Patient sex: F
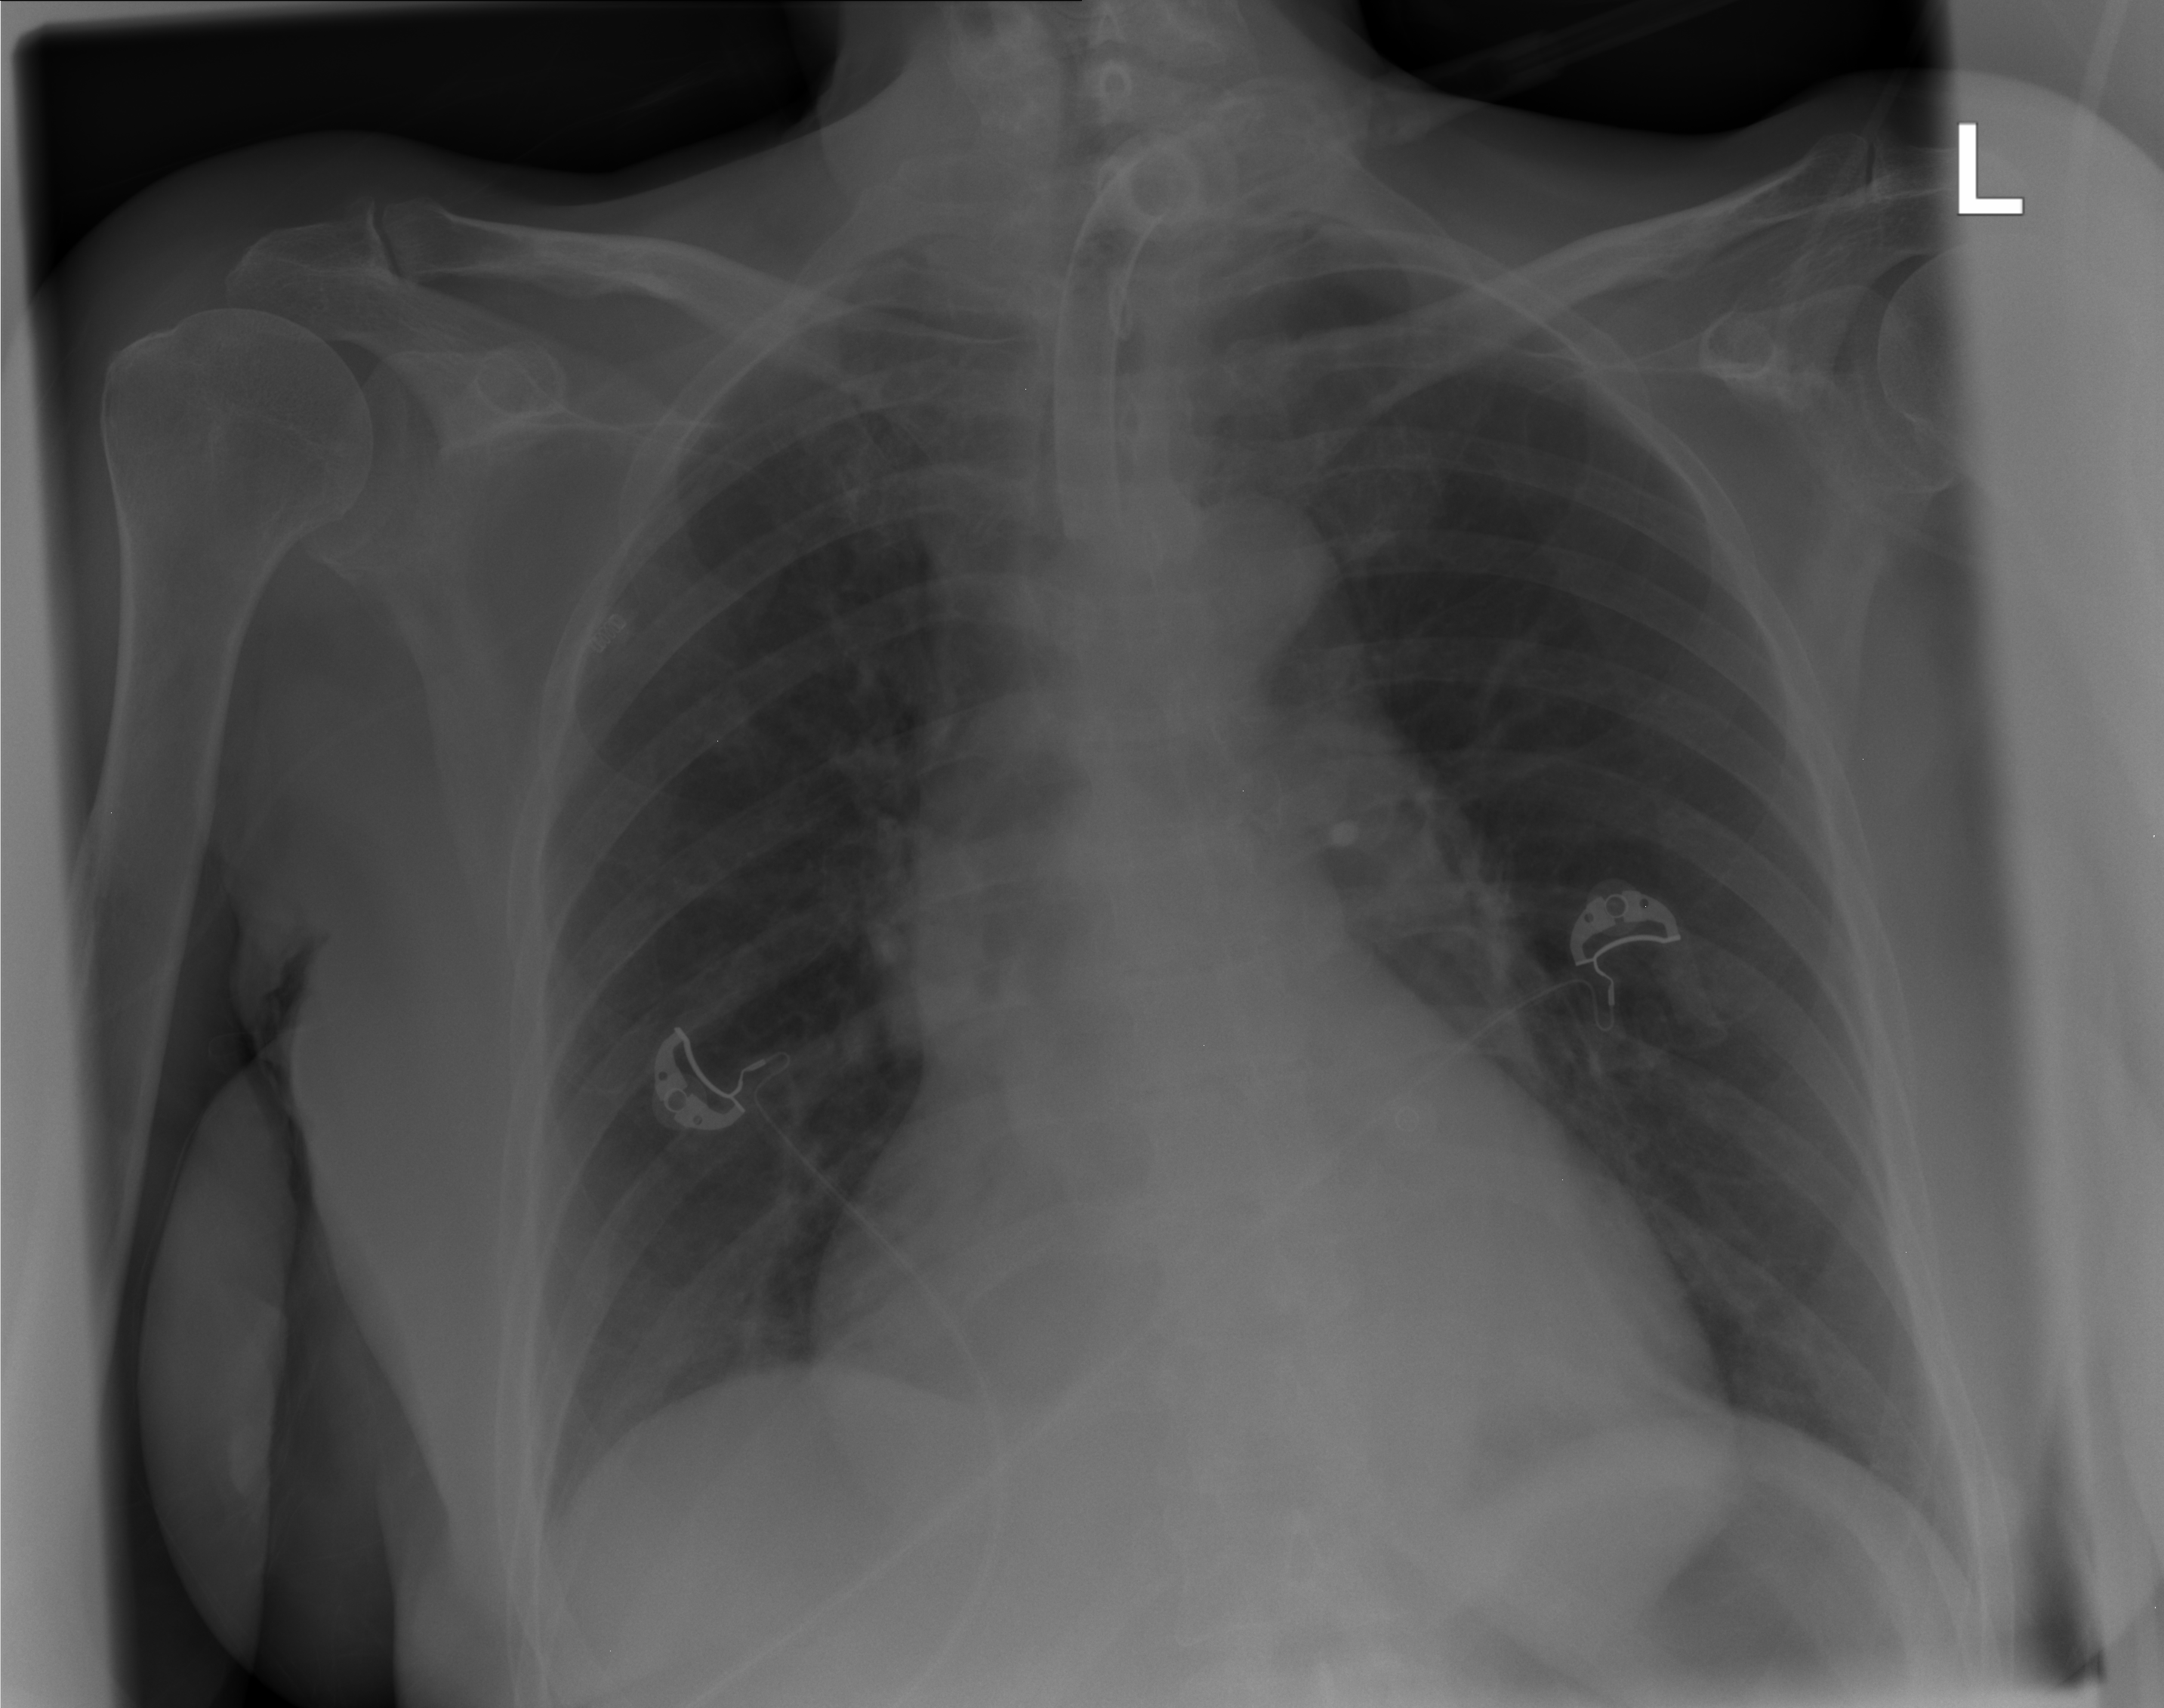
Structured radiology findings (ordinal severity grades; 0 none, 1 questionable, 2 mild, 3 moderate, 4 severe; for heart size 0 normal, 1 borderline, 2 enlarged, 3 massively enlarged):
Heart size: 2
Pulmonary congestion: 2
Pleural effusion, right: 0
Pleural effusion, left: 0
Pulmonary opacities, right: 0
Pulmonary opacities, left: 0
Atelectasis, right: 0
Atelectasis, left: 0